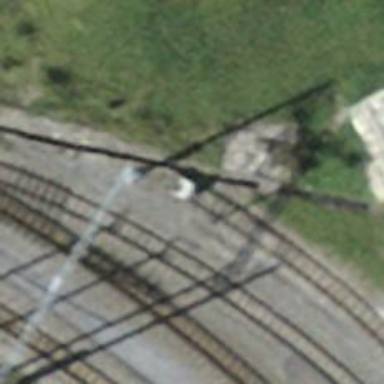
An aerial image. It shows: Railway buffer stop.